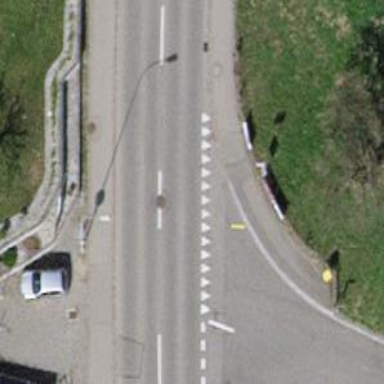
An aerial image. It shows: Public transport stop position.